Brain MRI, t2w sequence, axial 2D slice.
Patient: age 28, sex M, weight 90 kg, height 1.9 m
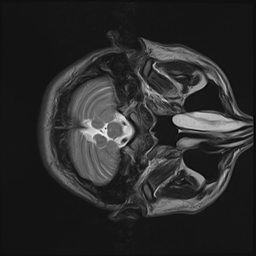